Field crop: tomato
Growth stage: 1
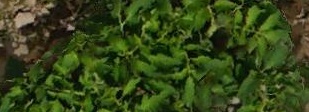
Species: tomato